Question: I'm trying to center my image inside the div, but its seemingly glued to the right.
Here are my divs:
'''
<div align="left" style="display:inline-block;">
<div style="width:210px;">
<img src="res/img/TopAd.png" style="top:-100px; padding:10 0 10 0;">
</div>
</div>
'''
This is what it looks like:

How can I fix this?
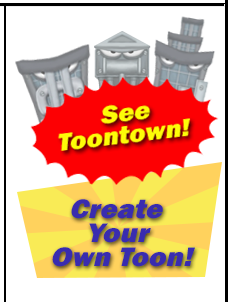
Answer: 'img' tags are 'inline' by default so all you have to do is call 'text-align: center' on its parent:
'''
<div style="display:inline-block;">
<div style="width:210px;text-align: center;">
<img src="res/img/TopAd.png" style="padding:10px 0;">
</div>
</div>
'''
A few other notes:
1. You can remove align="left", that's not supported in HTML5.
2. You can also remove top: -100px because the top, left, right, and bottom properties don't work unless an element is set to fixed, absolute or relative.
3. This line: padding: 10 0 10 0; is missing px added to it and can be condensed to padding: 10px 0; which is top and bottom.
if you want to just center all of this in the middle of the page you can add 'text-align: center' to the 'body' but I would suggest removing the first 'div' and adding 'margin:auto' to the second one which has a defined width:
'''
<div style="width:210px;text-align: center; margin: auto;">
<img src="http://www.placecage.com/200/400" style="padding:10px 0;"/>
</div>
'''
<URL>